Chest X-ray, AP view. Patient: 63 years old, sex M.
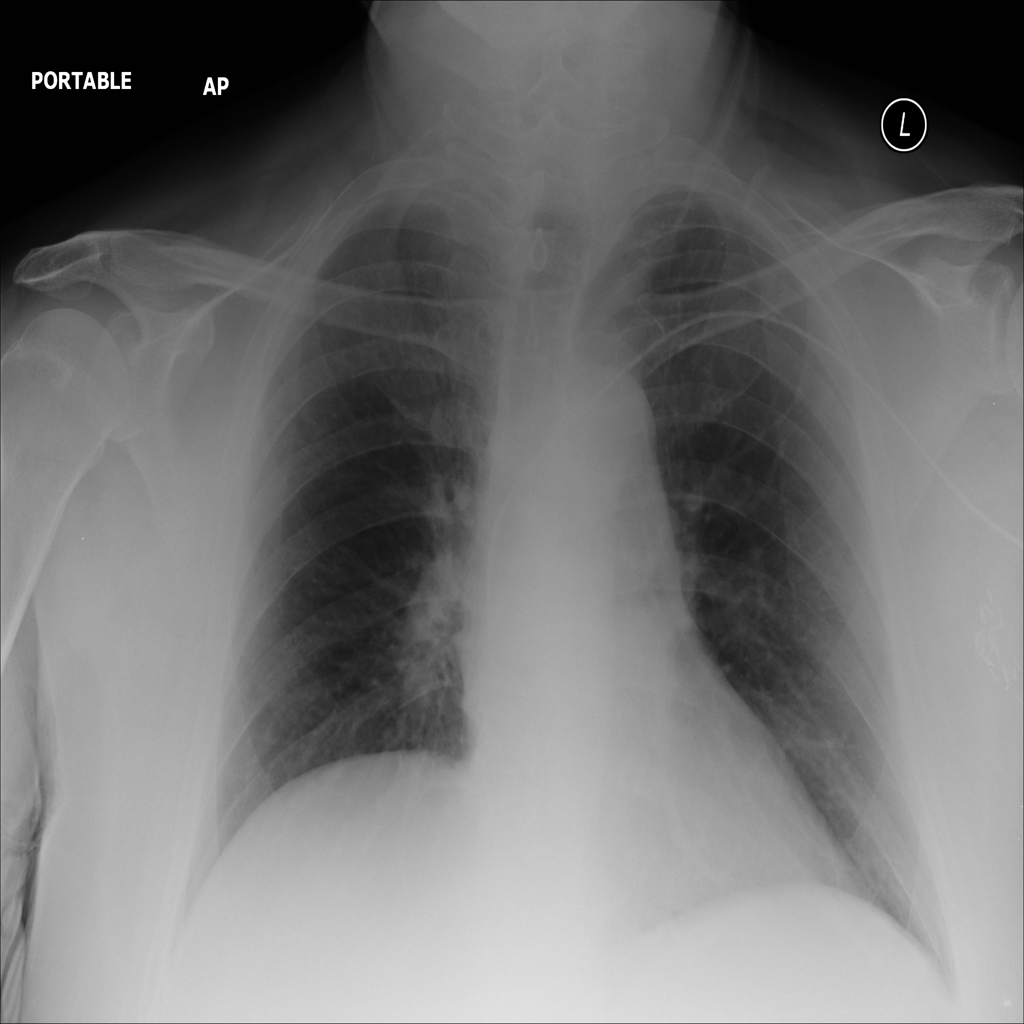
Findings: No Finding